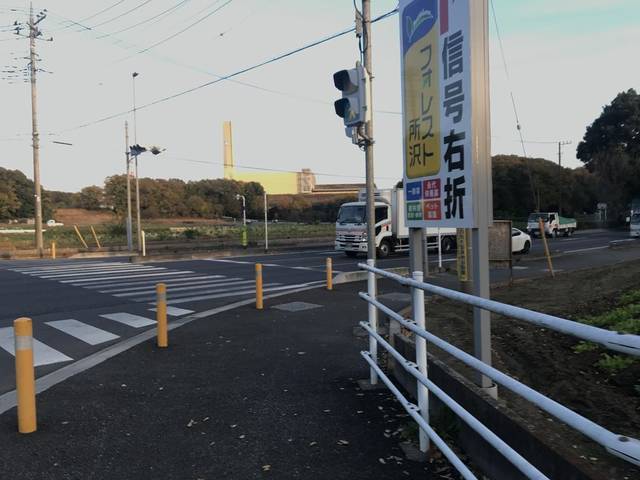
Region: Japan
Coordinates: 35.806, 139.496